Field crop: maize
Growth stage: 2
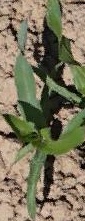
Species: maize